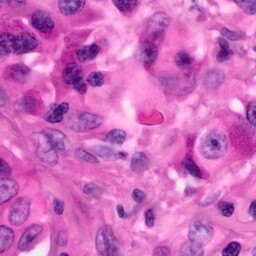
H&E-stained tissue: Pancreatic